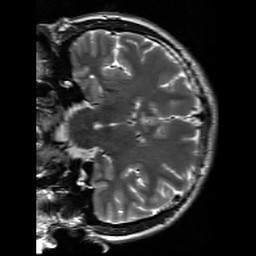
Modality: T2w
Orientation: coronal
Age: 22
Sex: male
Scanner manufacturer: siemens
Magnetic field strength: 3 T
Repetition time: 7 s
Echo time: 0.09 s